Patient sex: F
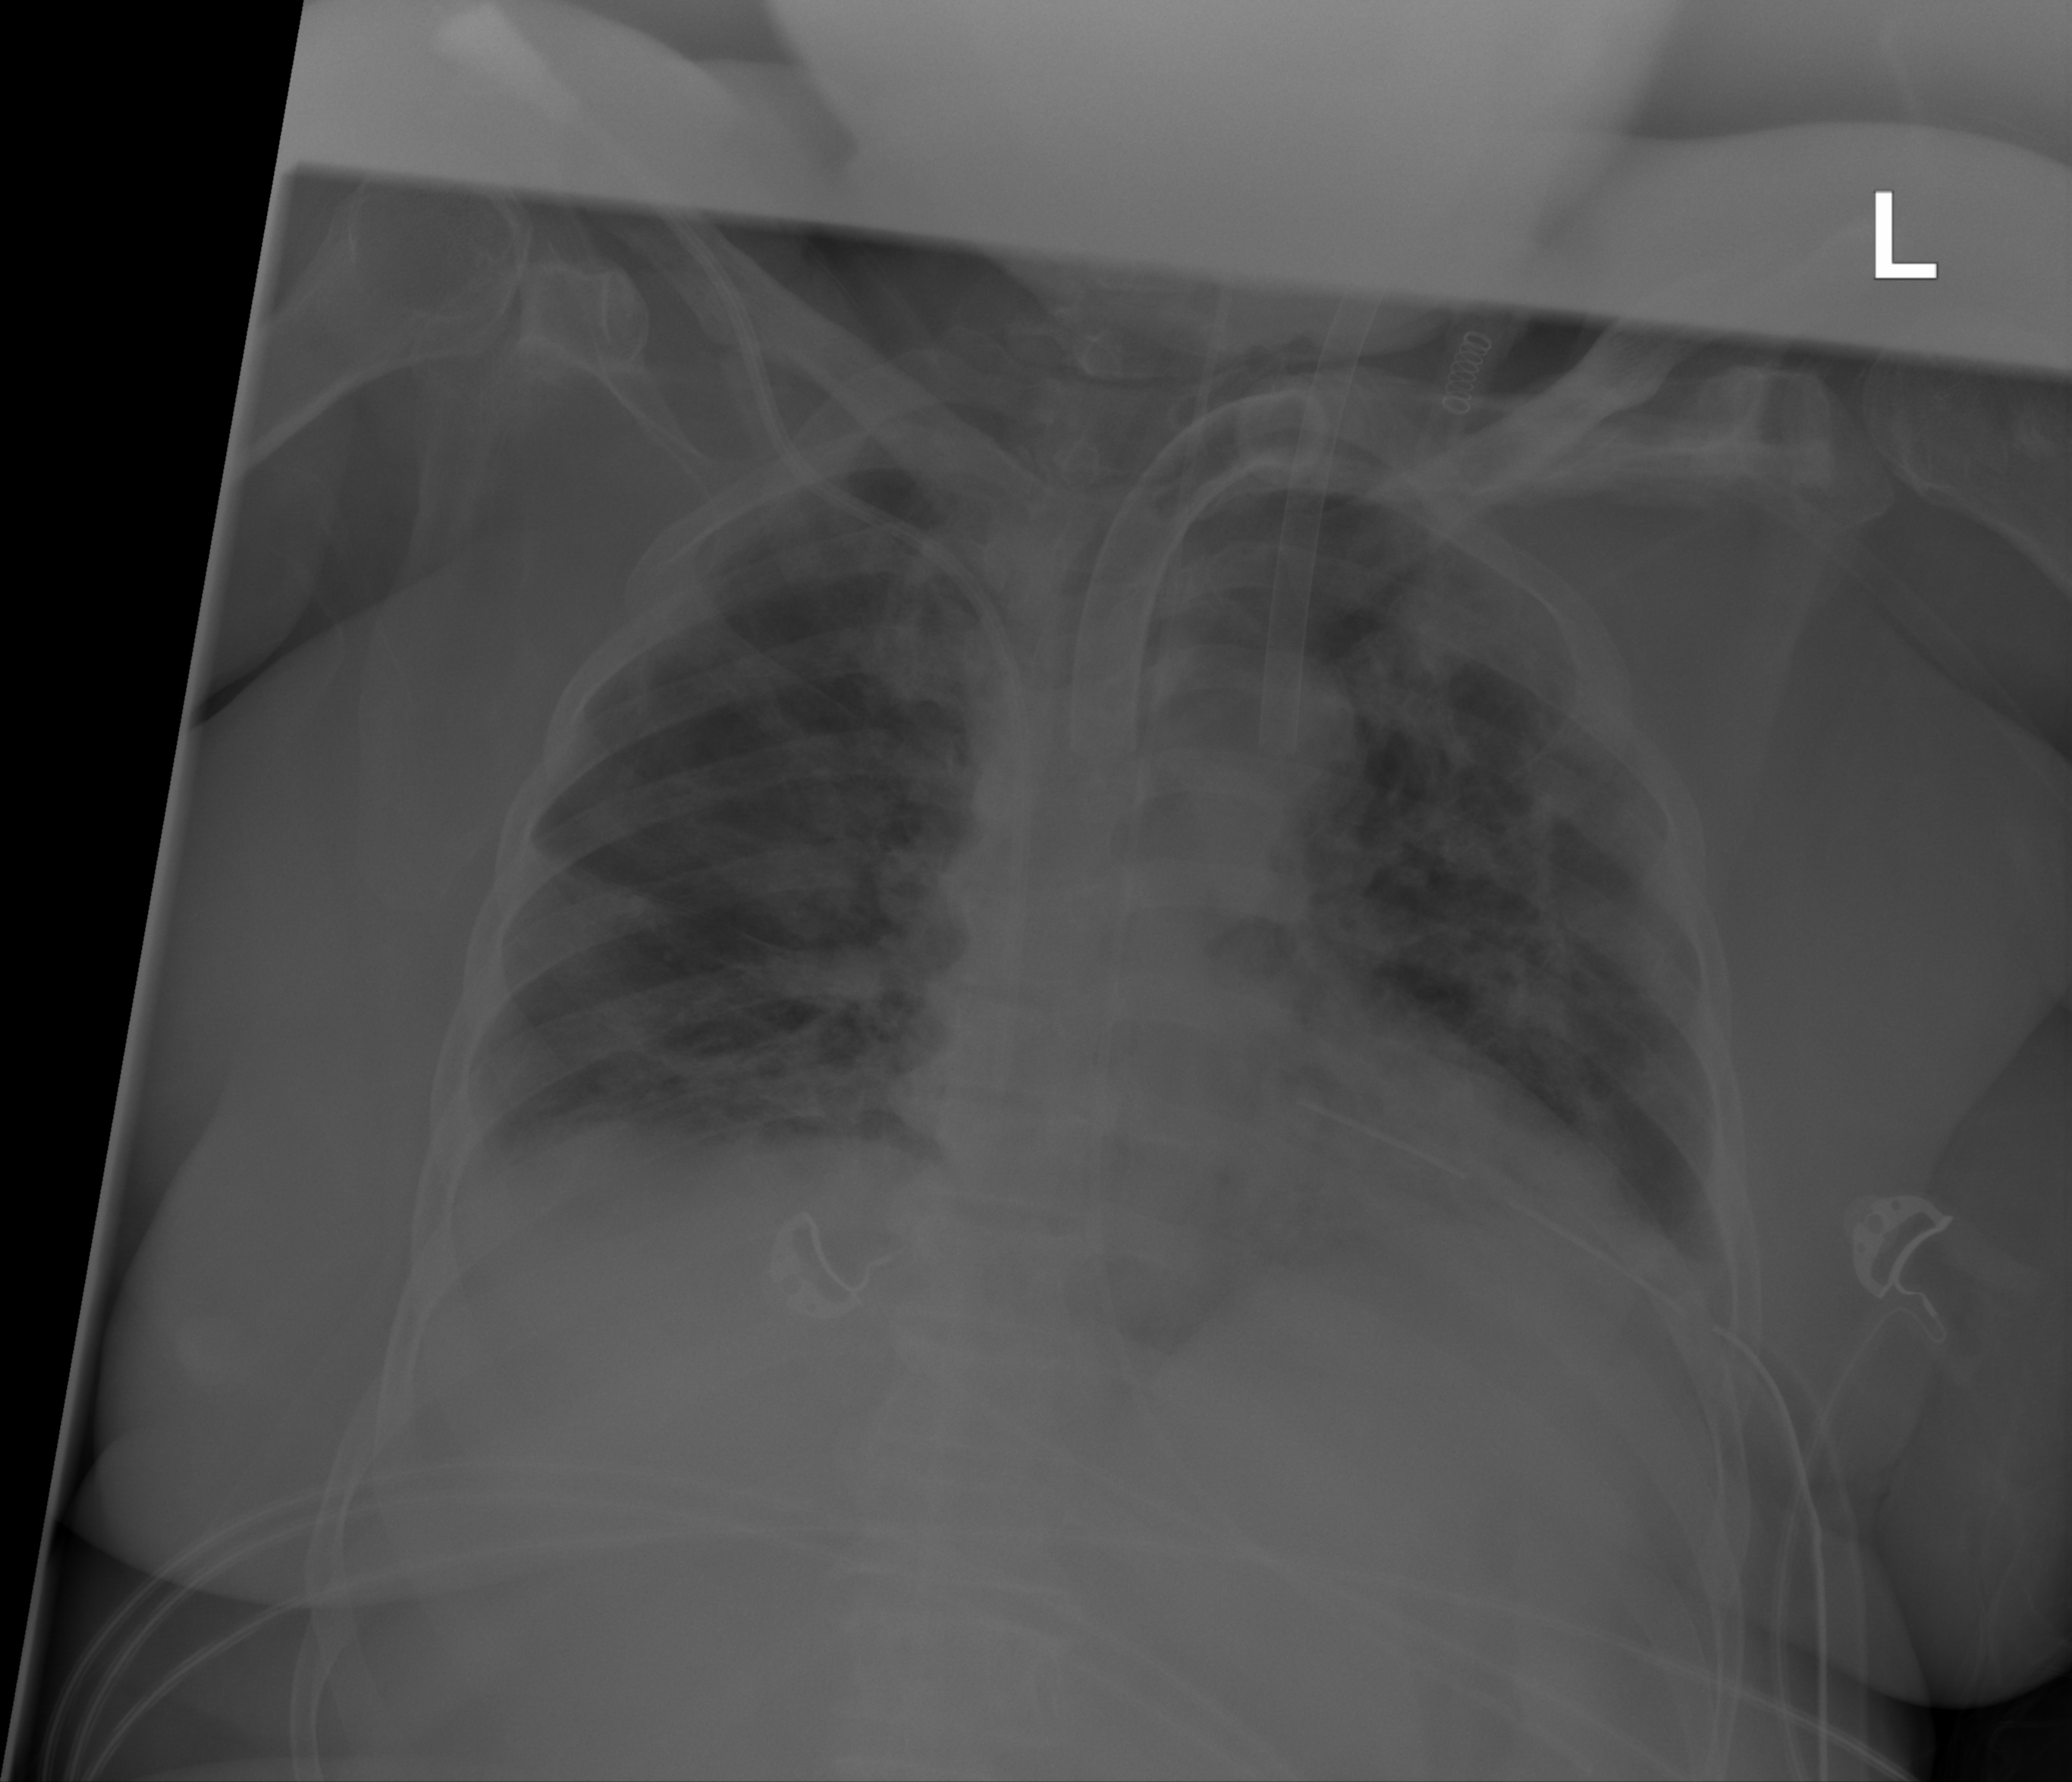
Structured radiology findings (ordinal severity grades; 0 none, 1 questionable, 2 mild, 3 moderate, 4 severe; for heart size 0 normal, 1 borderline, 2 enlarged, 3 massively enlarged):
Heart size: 2
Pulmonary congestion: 0
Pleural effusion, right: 2
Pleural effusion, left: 2
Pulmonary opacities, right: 3
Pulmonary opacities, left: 2
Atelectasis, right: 2
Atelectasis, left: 3